Interaction volume radius: 10 \u00c5
Interaction volume height: 30 \u00c5
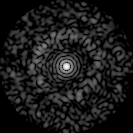
Disorder parameter: 0.8107